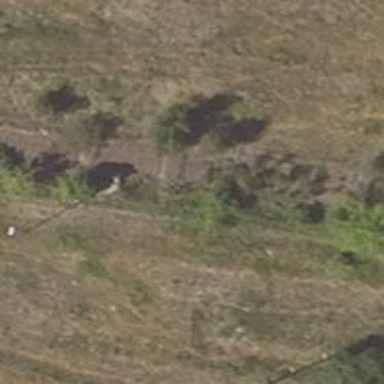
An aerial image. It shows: Abandoned railway yard is depicted.